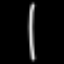
Label: line